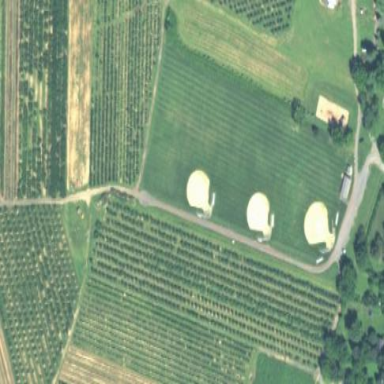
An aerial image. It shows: Beautiful vineyard in the countryside.